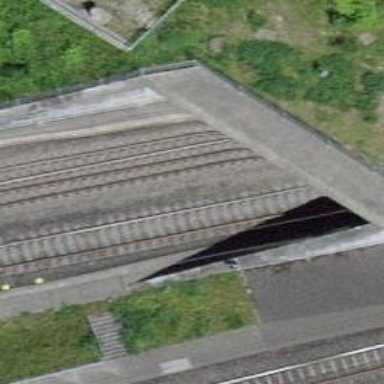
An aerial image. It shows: Single-track railway with electrified contact lines.